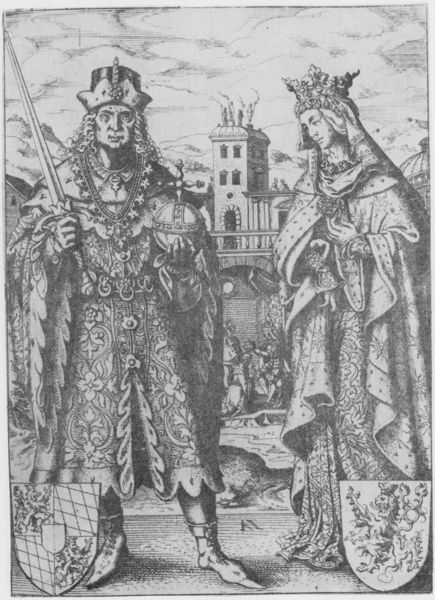
Titel: Bildnis von Ludovicus I
Künstler: Jost Amman
Institution: (Seriendruck)
Schlagwörter: himmel, mann, umhang, weiß, wolken, fluss, landschaft, menschen, frau, geste, grau, männer, schmuck, schwarz, zeichnung, blick, dame, gebäude, gürtel, haus, schleier, schloss, wolke, falten, hermelin, pelz, rahmen, stehen, bildnis, herr, hände, portrait, brücke, kirche, rauch, gewand, haare, mantel, reich, adel, gewänder, paar, krone, locken, renaissance, turm, fell, kopfbedeckung, holzschnitt, schuhe, kette, grafik, graphik, figuren, kaiser, könig, thron, faltenwurf, halskette, doppelportrait, schild, burg, kirch, kreuz, druck, schnitt, schwarz-weiß, radierung, stich, schwert, kugel, stiefel, herrscher, brokat, wappen, löwen, mittelalter, hochzeit, königin, löwe, macht, kupferstich, insignien, zepter, symbole, kronen, kriche, weltkugel, stadtwappen, heirat, vermählung, reichsapfel, chloss, spitze schuhe, königspaar, kaiserpaar, allergorie, bistum, herrscherapfel, herrschaftsbilder